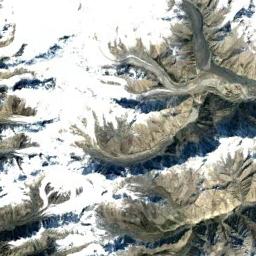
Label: snowberg